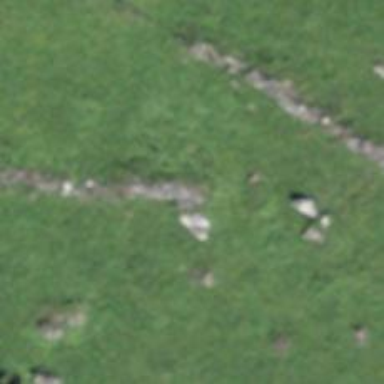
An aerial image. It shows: Wall made of dry stone.